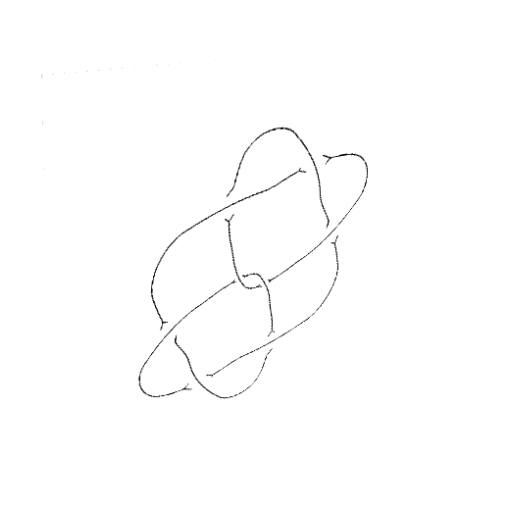
Crossing number: 8